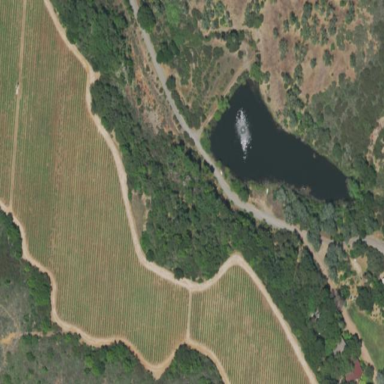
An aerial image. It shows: Orchard filled with olive trees.